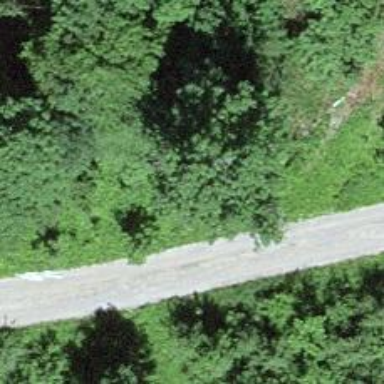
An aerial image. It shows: Gravel track with grade2 quality.